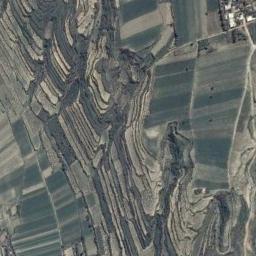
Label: terrace